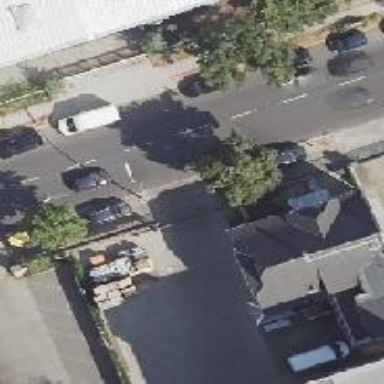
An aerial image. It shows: Broadleaved deciduous tree in parking area.